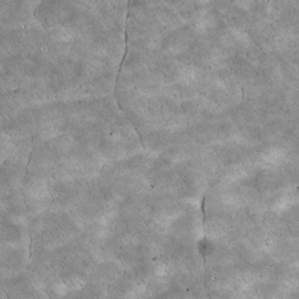
Label: non_frost